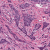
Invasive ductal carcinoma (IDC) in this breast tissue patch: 0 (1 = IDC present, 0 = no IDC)